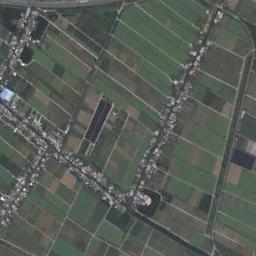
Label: rectangular_farmland